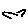
Label: bird